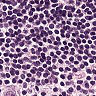
Metastatic tissue present: no